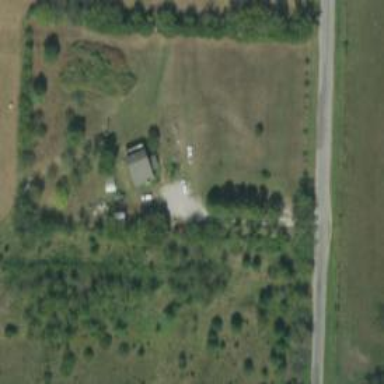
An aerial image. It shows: Driveway.